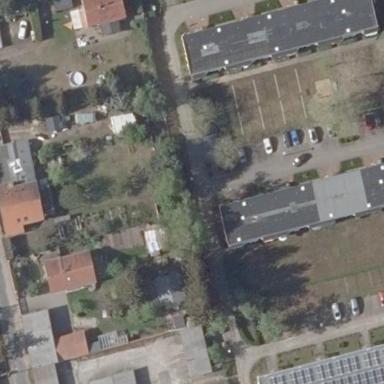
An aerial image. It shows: View of apartment building.